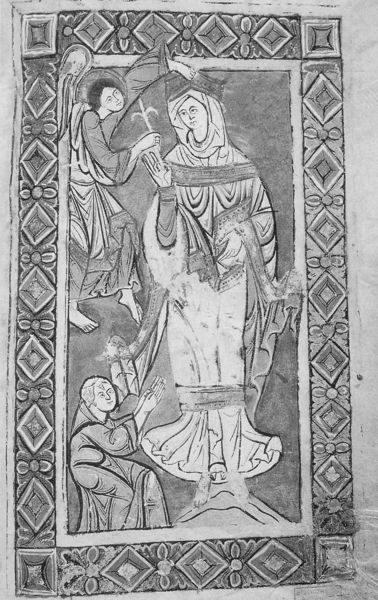
Titel: Leben und Wunder des hl. Winnoc und des hl. Oswald, Translation der hl. Levinna
Standort: Herkunftsort: Bergues (EU - F - Artois)
Institution: Bergues, Bibliothèque Communale
Schlagwörter: blätter, flügel, hand, mann, weiß, menschen, frau, grau, männer, schwarz, zeichnung, muster, diener, johannes, rahmen, kirche, gewand, krone, engel, füße, ornamente, barfuss, buch, kreuz, seite, schwarzweiß, knien, beten, lilie, rauten, quader, jesus, mittelalter, gebunden, mönch, johanna, königin, heilige, anbeten, jünger, maria, madonna, anna, zepter, anziehen, stifter, segensgestus, buchmalerei, schutzmantel, siete, maruia